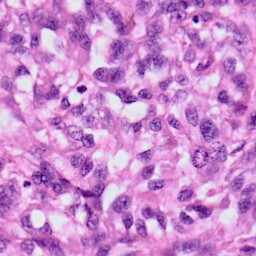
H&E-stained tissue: Skin